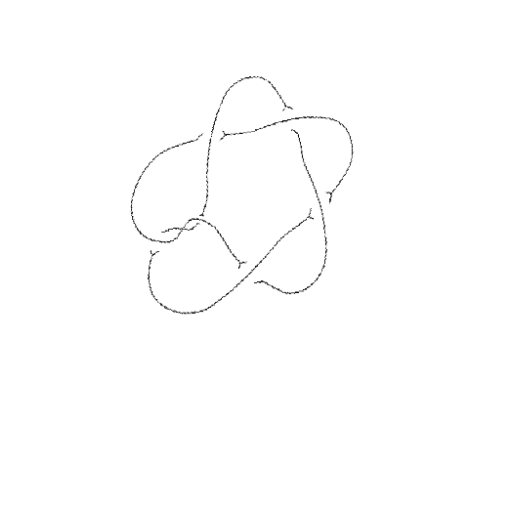
Crossing number: 7